Chest X-ray:
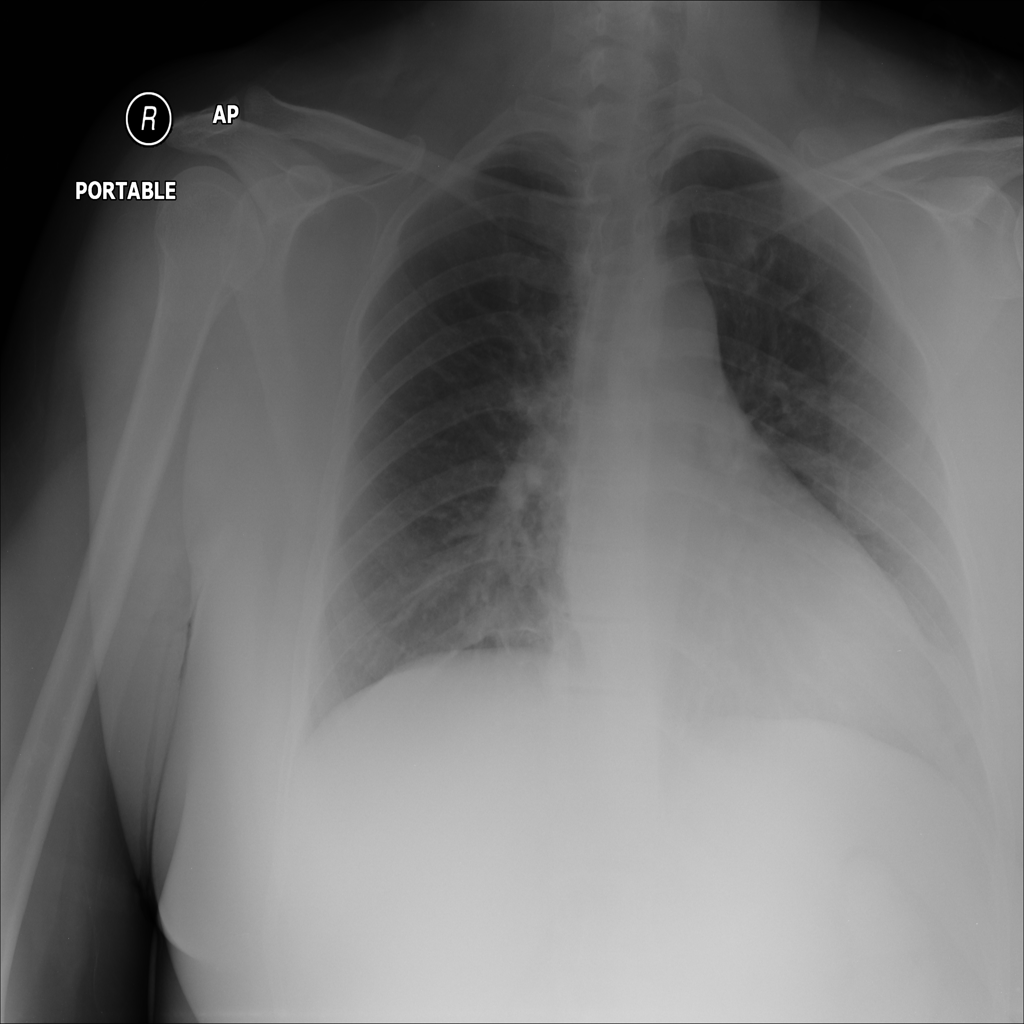
No abnormal finding: yes